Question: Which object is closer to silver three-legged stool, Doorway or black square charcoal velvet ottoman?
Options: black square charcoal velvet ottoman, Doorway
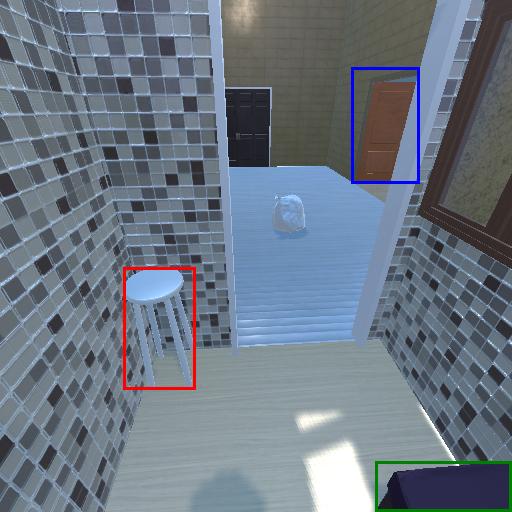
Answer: black square charcoal velvet ottoman